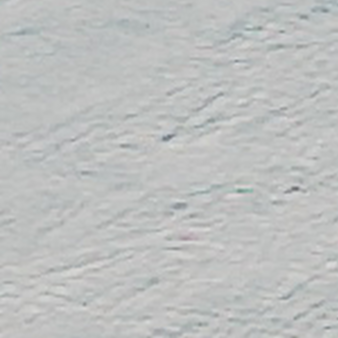
Label: other